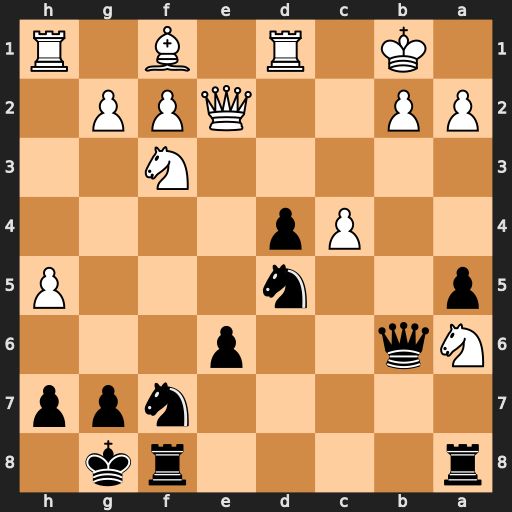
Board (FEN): r4rk1/5npp/Nq2p3/p2n3P/2Pp4/5N2/PP2QPP1/1K1R1B1R
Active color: b
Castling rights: -
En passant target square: -
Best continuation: Nc3+ Ka1 Nxe2